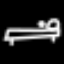
Label: bed